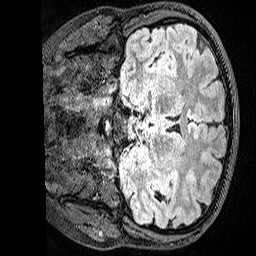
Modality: FLAIR
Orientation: coronal
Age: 21
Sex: female
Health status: healthy
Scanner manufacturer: siemens
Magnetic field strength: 3 T
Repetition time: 5 s
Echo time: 0.388 s